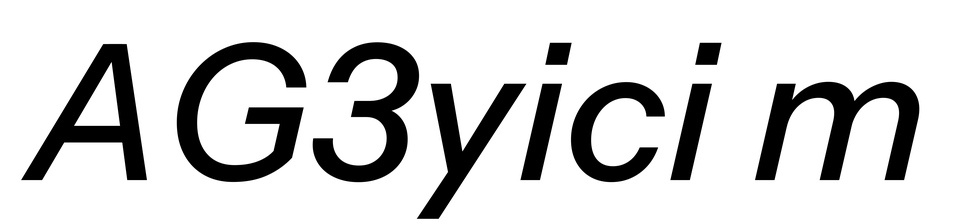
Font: InstrumentSans-Italic_Medium_Italic